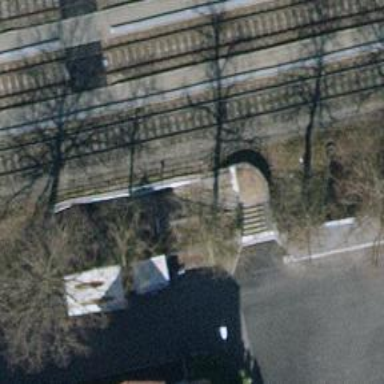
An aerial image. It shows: Ramp on footway with paving stones.